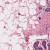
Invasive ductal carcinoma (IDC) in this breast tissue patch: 0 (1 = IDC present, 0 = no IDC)